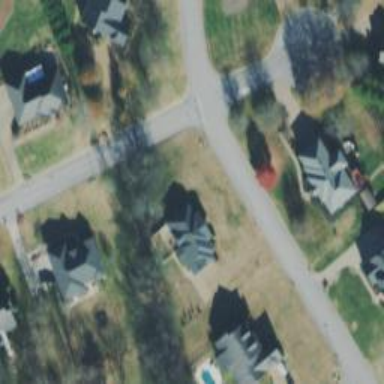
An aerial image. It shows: Residential road.